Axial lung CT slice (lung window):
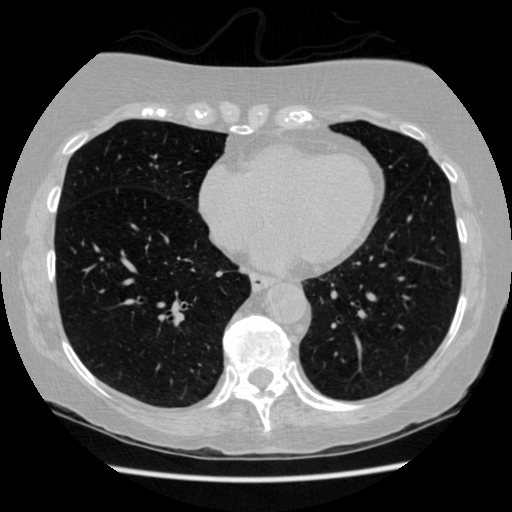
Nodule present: no